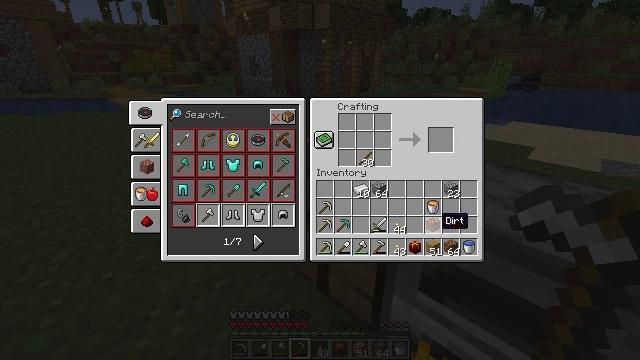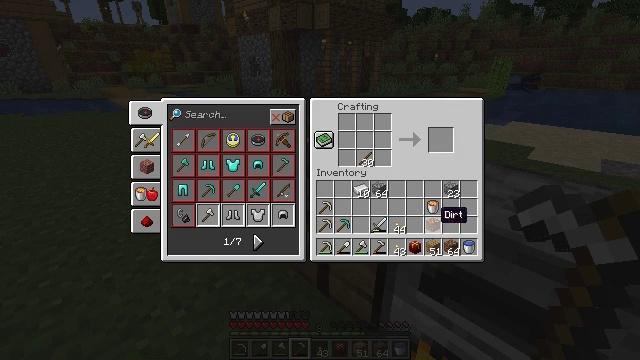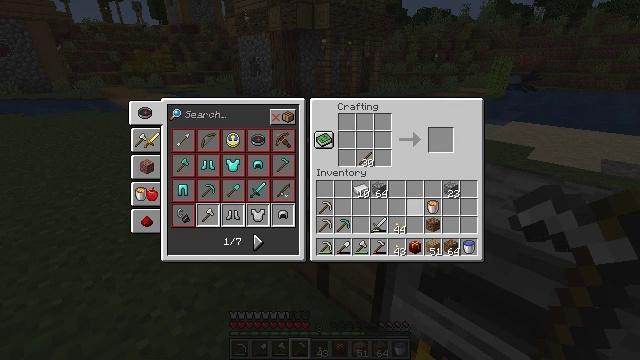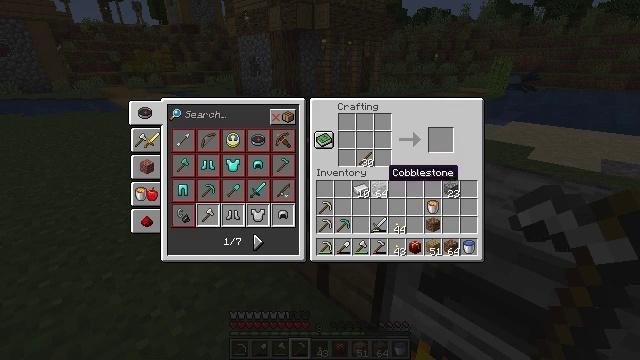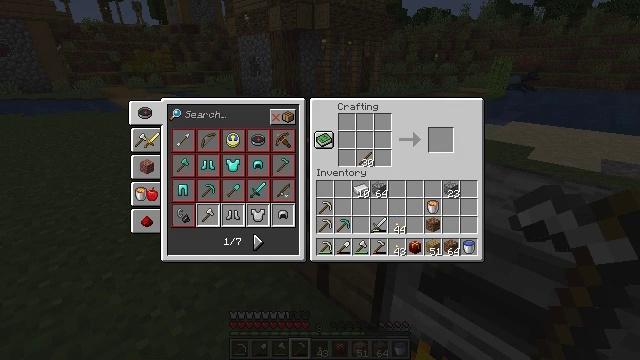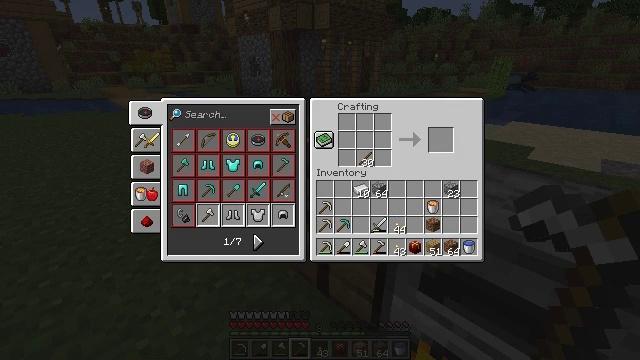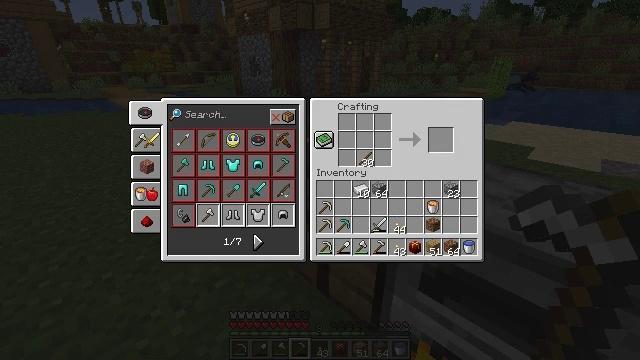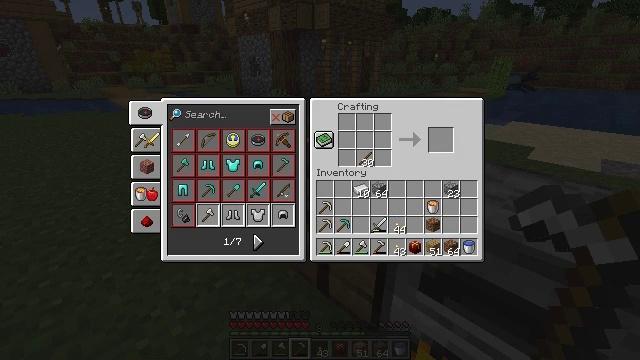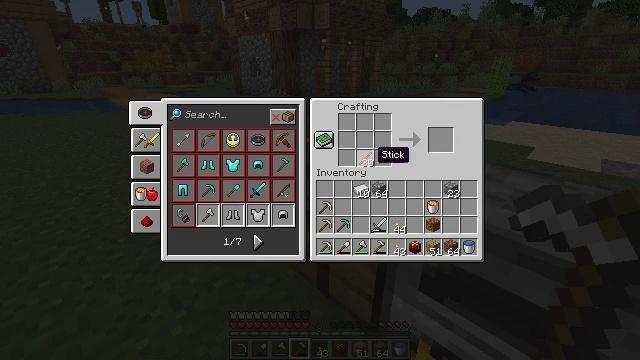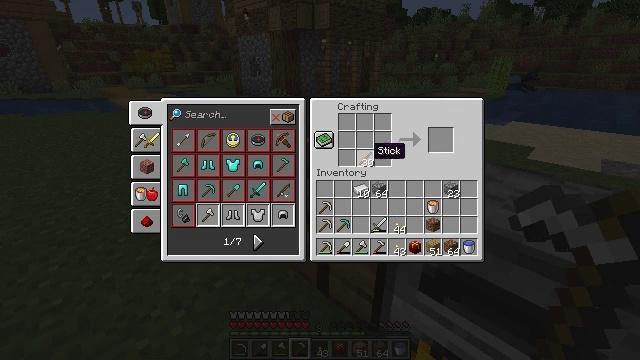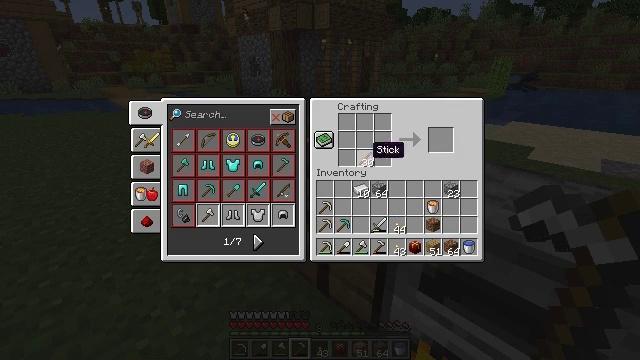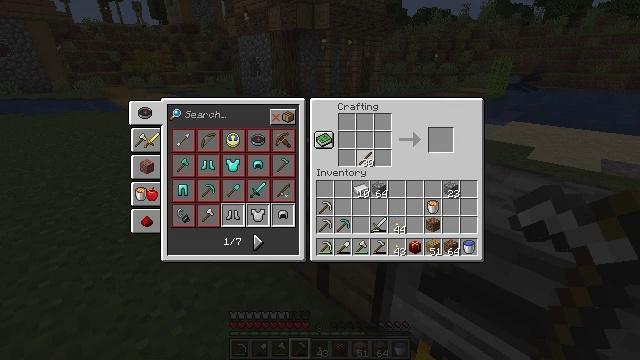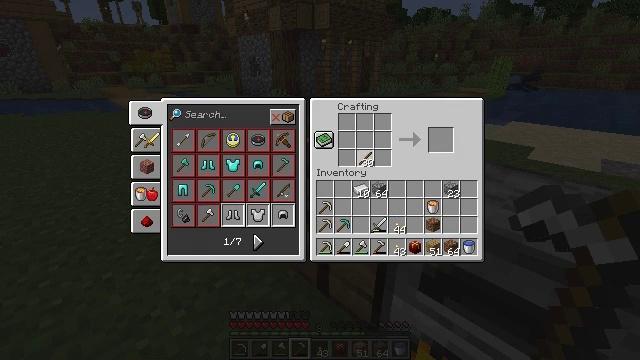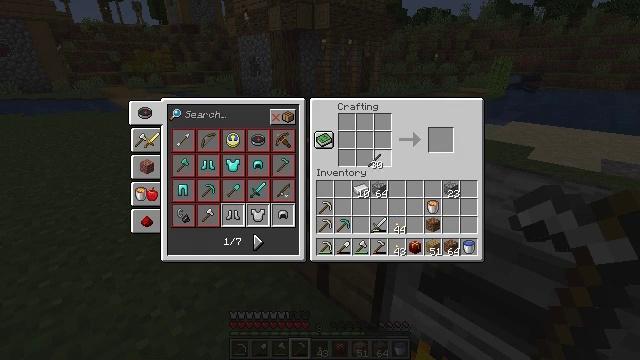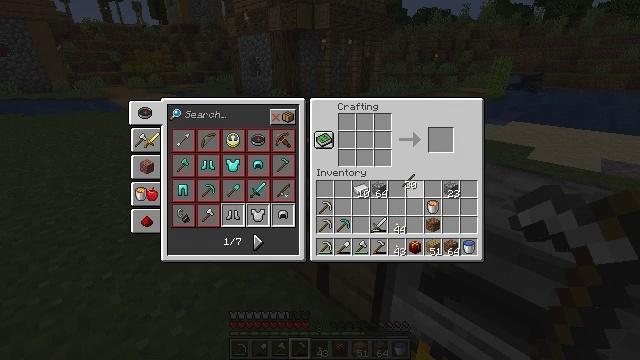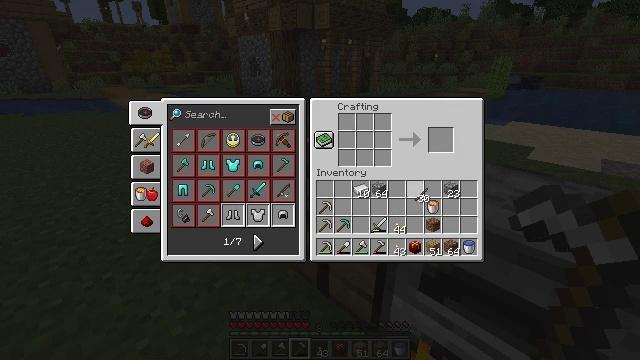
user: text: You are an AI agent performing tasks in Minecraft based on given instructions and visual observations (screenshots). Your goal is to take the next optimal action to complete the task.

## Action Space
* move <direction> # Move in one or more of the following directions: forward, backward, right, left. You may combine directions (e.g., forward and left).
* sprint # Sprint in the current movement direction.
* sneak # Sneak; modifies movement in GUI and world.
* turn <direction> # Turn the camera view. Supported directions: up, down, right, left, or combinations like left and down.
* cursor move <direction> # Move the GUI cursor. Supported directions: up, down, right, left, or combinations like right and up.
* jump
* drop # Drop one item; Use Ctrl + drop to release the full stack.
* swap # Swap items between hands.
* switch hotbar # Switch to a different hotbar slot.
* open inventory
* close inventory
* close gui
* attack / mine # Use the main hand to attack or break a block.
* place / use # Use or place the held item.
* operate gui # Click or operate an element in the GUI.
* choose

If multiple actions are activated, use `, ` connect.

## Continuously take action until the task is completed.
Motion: motion action
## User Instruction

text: Break the hay block to collect it.
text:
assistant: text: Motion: no_op
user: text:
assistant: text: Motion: cursor move left and up
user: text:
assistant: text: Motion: cursor move left and up
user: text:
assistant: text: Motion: cursor move up
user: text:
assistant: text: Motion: no_op
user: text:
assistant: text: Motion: no_op
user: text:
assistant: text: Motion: no_op
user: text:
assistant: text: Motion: no_op
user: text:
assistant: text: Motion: no_op
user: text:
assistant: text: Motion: no_op
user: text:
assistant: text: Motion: operate gui
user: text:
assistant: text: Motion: operate gui
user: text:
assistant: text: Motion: cursor move right
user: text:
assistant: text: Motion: cursor move right and down
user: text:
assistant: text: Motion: cursor move right and down
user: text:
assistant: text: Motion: no_op
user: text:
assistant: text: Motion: no_op
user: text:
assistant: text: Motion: no_op
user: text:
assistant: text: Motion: no_op
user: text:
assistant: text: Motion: no_op
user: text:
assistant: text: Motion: operate gui
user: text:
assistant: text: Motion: operate gui
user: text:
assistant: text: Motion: operate gui
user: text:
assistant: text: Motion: no_op
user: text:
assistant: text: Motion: no_op
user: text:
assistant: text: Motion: no_op
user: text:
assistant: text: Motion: no_op
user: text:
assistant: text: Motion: no_op
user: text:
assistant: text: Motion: no_op
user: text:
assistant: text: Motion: no_op